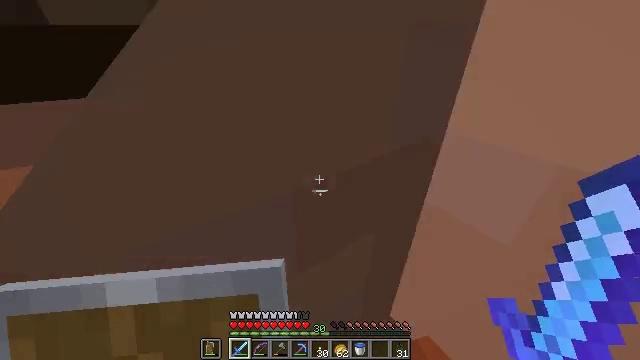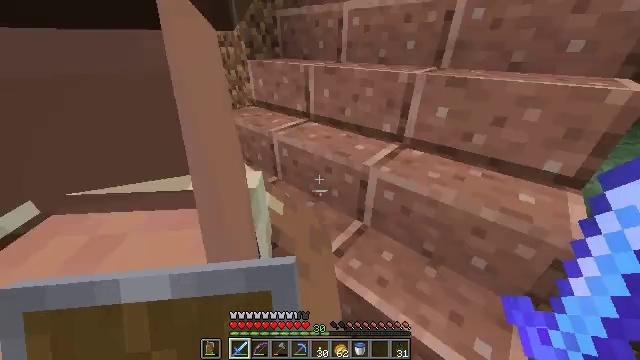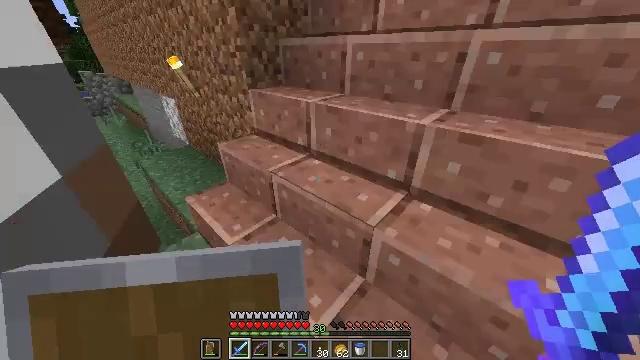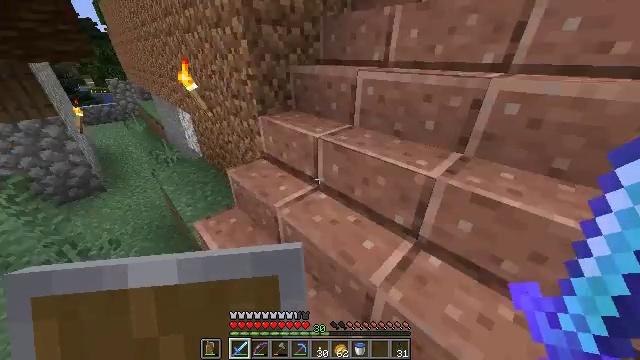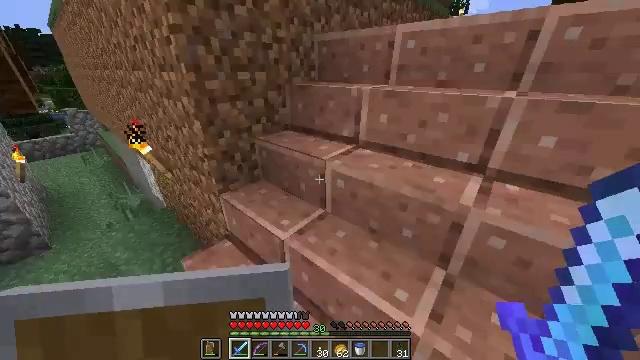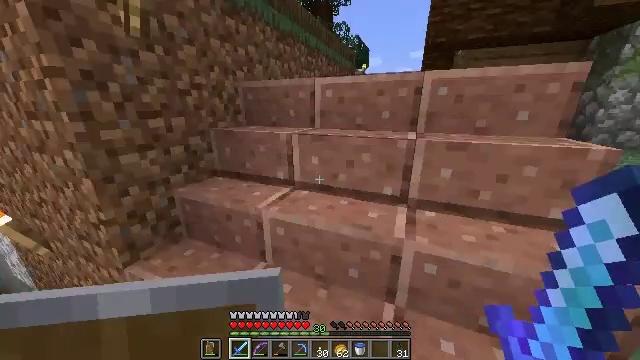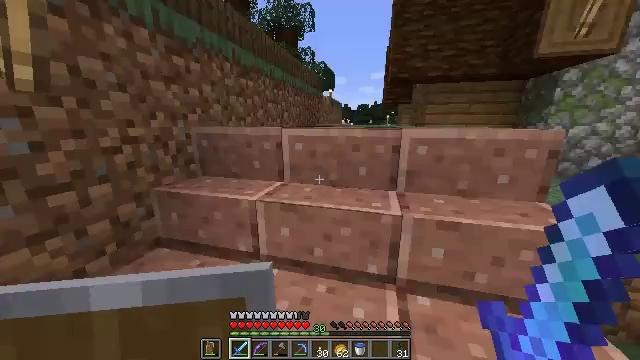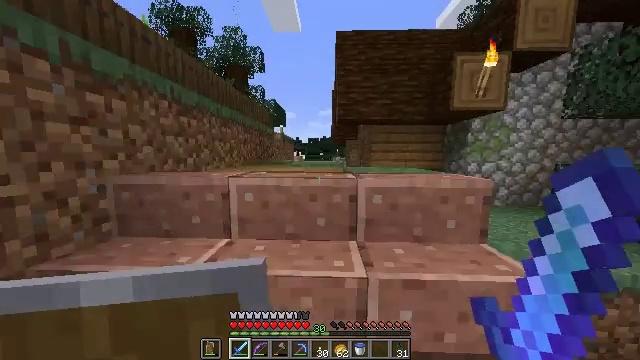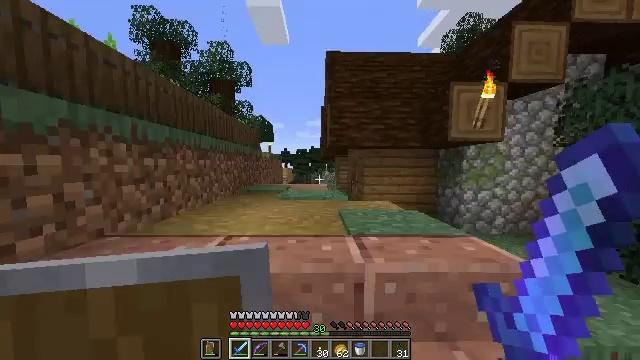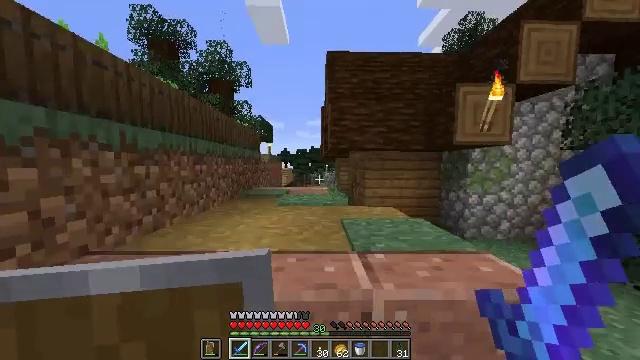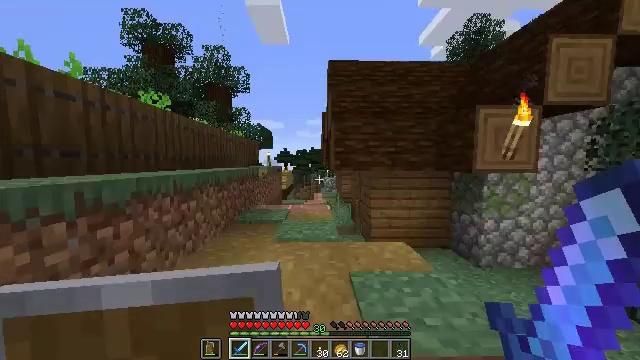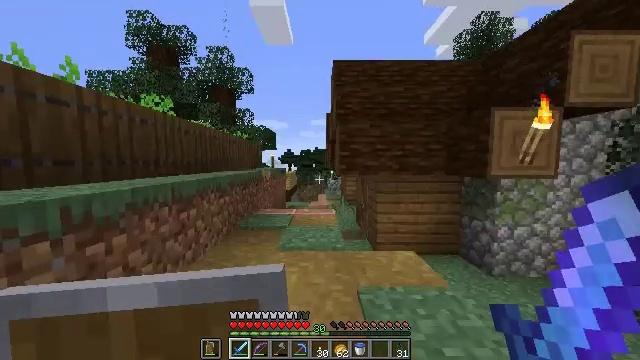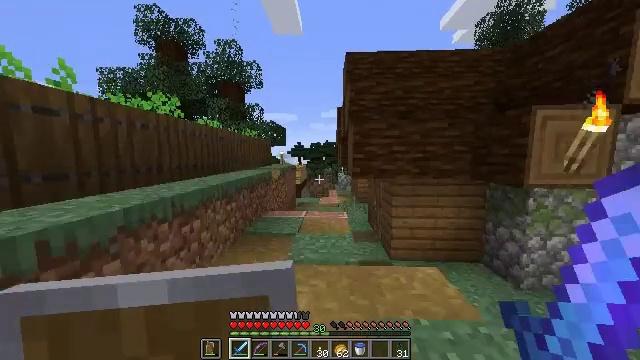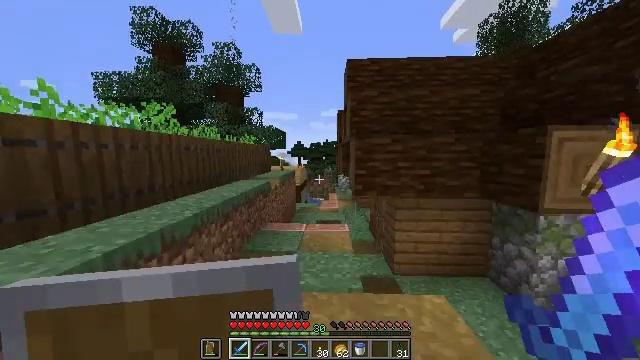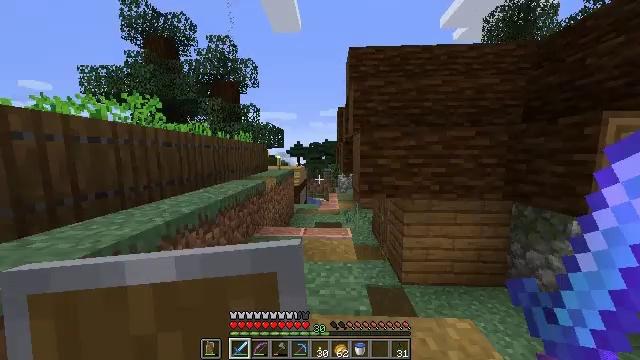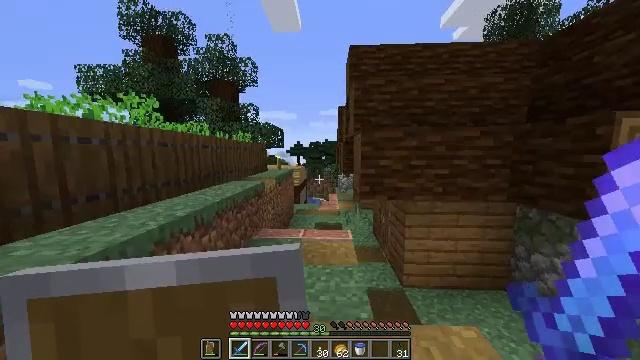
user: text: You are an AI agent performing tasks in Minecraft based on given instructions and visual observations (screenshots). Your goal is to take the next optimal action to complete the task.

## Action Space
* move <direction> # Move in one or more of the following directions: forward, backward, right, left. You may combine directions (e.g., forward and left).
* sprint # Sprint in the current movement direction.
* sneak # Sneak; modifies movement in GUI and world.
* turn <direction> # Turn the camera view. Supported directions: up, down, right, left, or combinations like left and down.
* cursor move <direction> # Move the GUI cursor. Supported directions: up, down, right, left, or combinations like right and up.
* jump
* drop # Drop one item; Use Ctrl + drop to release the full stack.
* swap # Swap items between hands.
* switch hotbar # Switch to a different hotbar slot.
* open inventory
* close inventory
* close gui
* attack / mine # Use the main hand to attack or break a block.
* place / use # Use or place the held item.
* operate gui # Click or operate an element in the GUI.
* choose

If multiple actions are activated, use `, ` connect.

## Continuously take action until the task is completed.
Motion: motion action
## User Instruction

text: Harvest the mature beetroots.
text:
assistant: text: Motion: move forward, turn left
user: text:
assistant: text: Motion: move forward, turn left
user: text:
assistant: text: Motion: move forward, turn left
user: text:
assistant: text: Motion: move forward, turn right and up
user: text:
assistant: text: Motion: move forward, turn right and up
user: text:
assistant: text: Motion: move forward, sprint, turn right and up
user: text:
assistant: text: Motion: move forward, sprint, turn right and up
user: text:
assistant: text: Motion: move forward, sprint, turn right and up
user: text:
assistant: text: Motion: move forward
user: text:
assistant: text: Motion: move forward
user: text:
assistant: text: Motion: move forward, turn left
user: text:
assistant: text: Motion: move forward, turn left and down
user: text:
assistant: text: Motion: move forward
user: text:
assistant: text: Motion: move forward
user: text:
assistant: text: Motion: move forward
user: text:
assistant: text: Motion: move forward and move left
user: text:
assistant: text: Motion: move forward and move left
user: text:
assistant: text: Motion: move forward and move left, turn right and down
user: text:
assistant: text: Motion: move forward and move left, turn right and down
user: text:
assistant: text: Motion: move forward and move left, turn right and down
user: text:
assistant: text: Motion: move forward and move left, turn right and down
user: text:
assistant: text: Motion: move forward and move left, turn right
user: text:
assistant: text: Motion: move forward and move left
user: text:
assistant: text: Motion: move forward and move left, turn right and down
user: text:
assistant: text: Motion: move forward and move left, turn right and down
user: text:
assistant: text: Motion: move forward and move left, turn right and down
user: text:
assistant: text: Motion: move forward, turn right
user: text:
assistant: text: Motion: move forward and move left
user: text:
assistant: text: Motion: move forward and move left
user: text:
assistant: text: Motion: move forward and move left, turn right